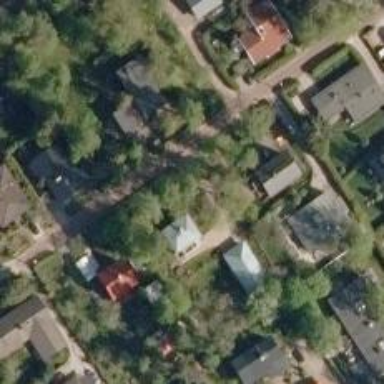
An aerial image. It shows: Living street.